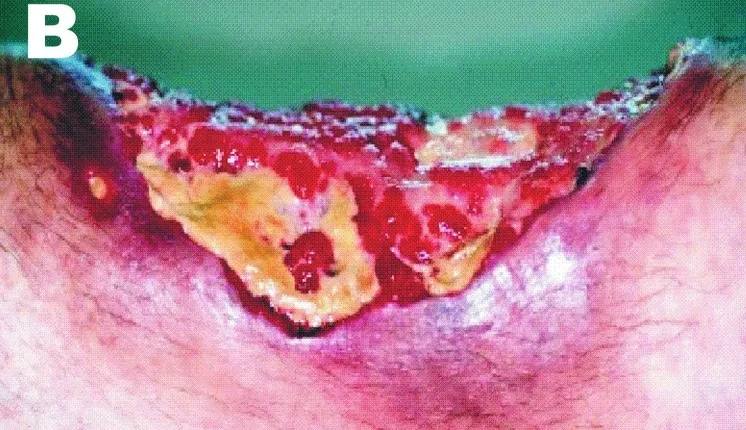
Clinical aspects of the lesion when the patient sought treatment at the University Hospital. In depth. Medial views.
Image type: medical_photograph (skin_photograph)